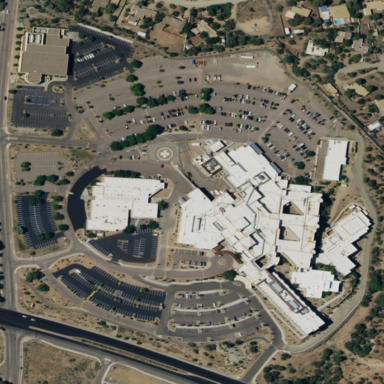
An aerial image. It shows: Hospital providing healthcare services.